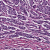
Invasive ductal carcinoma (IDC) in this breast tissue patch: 1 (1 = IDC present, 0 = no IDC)